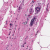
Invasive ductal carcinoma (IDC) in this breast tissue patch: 0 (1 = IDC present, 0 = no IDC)